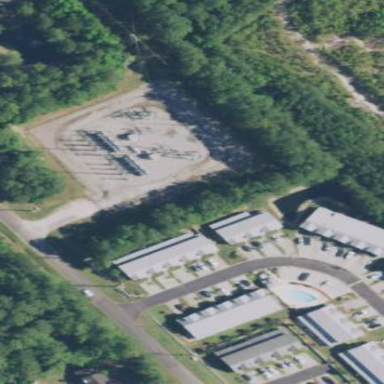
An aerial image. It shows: Distribution substation surrounded by fence.